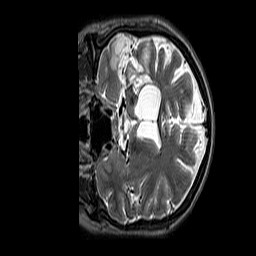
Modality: T2w
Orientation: coronal
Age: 40
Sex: female
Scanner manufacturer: siemens
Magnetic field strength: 3 T
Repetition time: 3.2 s
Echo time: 0.212 s